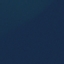
Land use / land cover: SeaLake